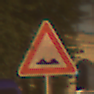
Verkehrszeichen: UnebeneFahrbahn
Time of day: Night
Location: Outdoor (Urban)
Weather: Clear
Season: NotSpecified
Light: Artificial